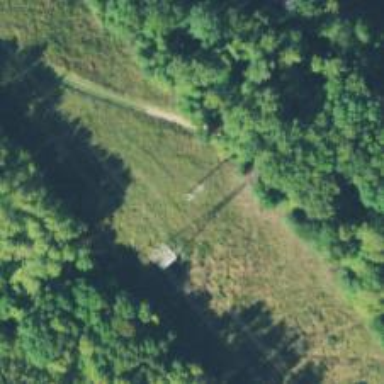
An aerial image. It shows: H-frame designed tower for power lines.